«Гантелька», составленная из двух очень маленьких массивных шариков, соединенных невесомым абсолютно жестким стержнем, движется поступательно со скоростью $v_0$ по направлению к неподвижной гладкой массивной стенке, причем ось «гантельки» составляет угол $45^\circ$ с плоскостью стенки (см. рис).
Определите, как будет двигаться «гантелька» после абсолютно упругого соударения со стенкой.
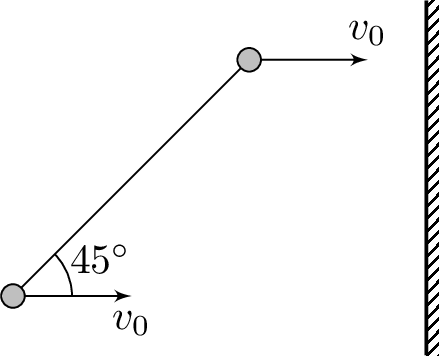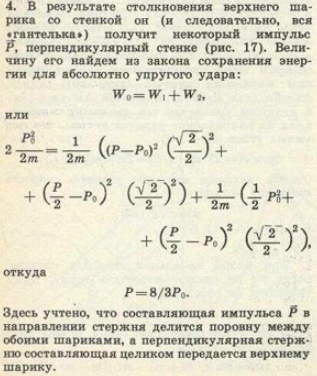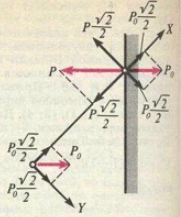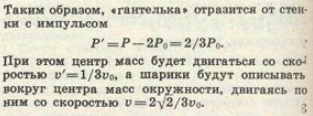
Темы:
T, Механика, Динамика, ЗСЭ, Соударения, Всероссийские